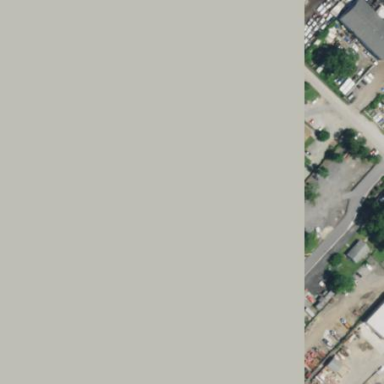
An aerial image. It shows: Industrial area designated for auto wrecking.